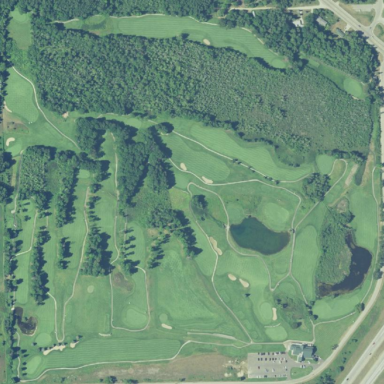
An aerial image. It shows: Golf course surrounded by greenery.